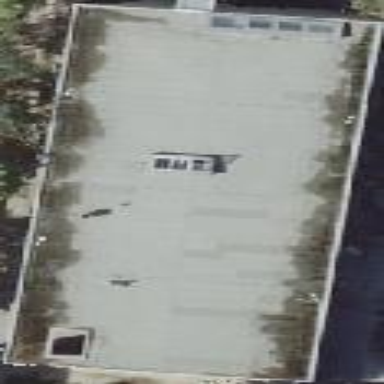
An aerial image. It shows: Kindergarten building.